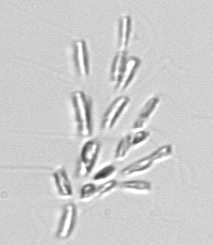
Label: Dinobryon